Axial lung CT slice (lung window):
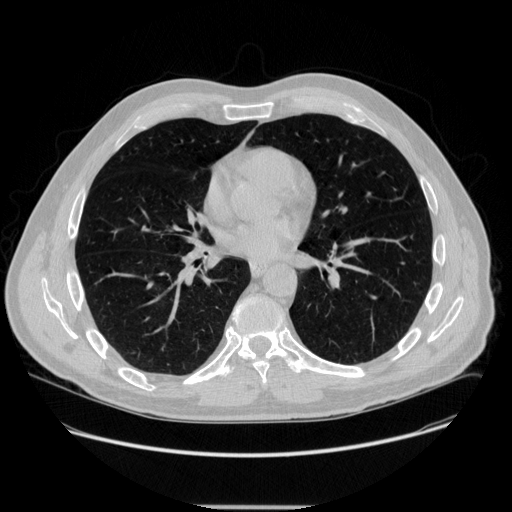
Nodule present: no